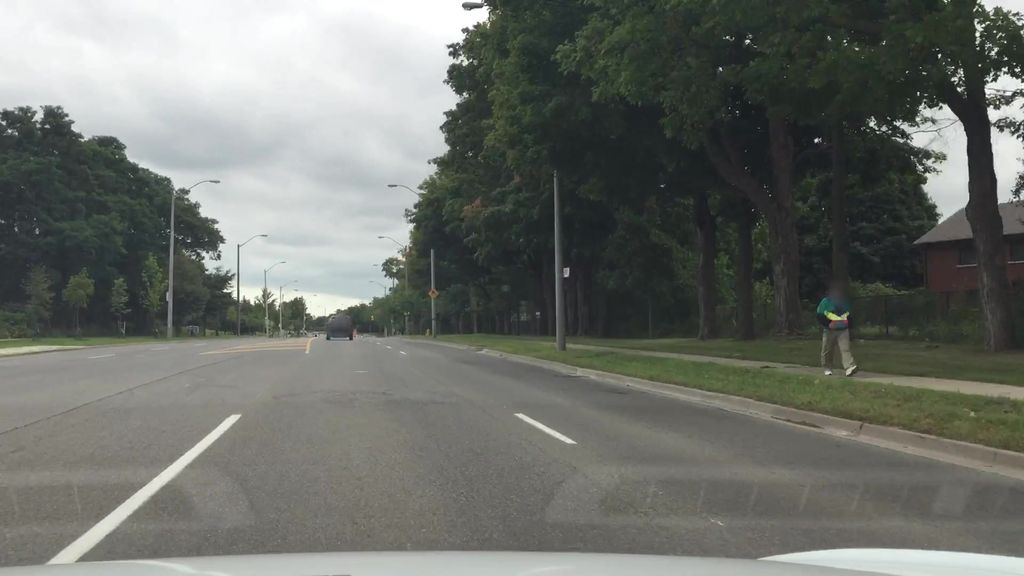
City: toronto